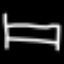
Label: bed